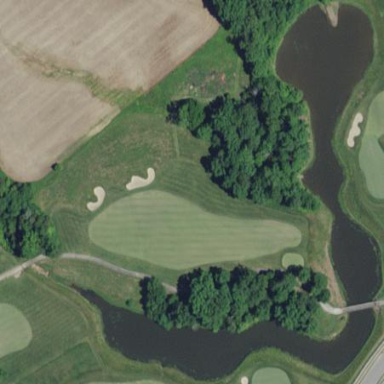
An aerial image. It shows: Scenic view of water hazard on golf course. The natural water feature adds beauty to the landscape.